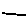
Label: line